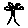
Label: tree